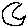
Label: moon